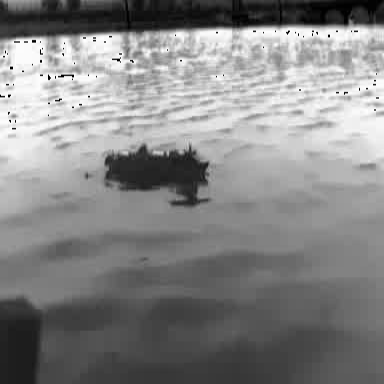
There is a container_ship in the infrared image.